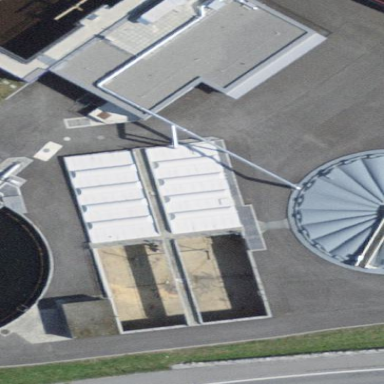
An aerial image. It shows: Body of wastewater.